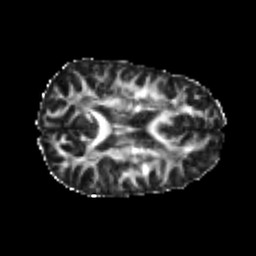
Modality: FA
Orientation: axial
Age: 22
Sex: female
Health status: healthy
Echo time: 0.074 s